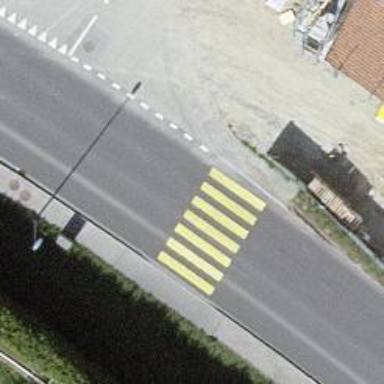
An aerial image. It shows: Marked road crossing.